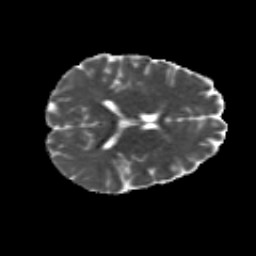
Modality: MD
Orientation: axial
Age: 22
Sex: female
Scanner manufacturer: siemens
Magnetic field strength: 3 T
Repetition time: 8.8 s
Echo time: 0.085 s